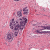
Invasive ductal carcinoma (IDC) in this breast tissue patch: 0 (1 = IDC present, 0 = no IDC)